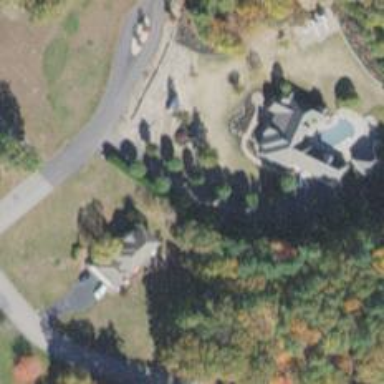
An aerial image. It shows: Driveway leading to service road.